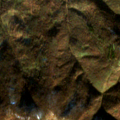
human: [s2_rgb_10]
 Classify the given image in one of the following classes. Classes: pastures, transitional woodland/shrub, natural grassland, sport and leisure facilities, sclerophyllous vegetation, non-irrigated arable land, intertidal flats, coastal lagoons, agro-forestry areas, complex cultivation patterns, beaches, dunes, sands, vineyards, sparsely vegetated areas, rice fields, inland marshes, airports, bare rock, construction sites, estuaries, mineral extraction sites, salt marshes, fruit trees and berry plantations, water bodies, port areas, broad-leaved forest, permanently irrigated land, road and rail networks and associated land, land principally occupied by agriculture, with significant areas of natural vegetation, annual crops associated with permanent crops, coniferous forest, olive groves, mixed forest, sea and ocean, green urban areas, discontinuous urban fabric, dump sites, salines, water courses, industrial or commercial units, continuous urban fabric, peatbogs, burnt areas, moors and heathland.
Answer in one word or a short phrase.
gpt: complex cultivation patterns, land principally occupied by agriculture, with significant areas of natural vegetation, broad-leaved forest